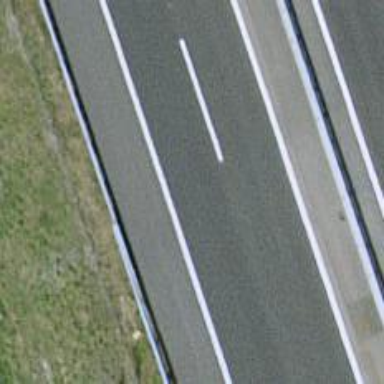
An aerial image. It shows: View of motorway.